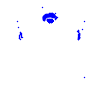
Particle: electron